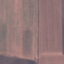
Land use / land cover class: AnnualCrop